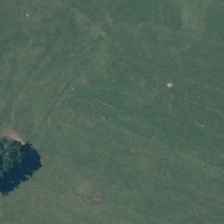
Land cover: shortrotation_cropland